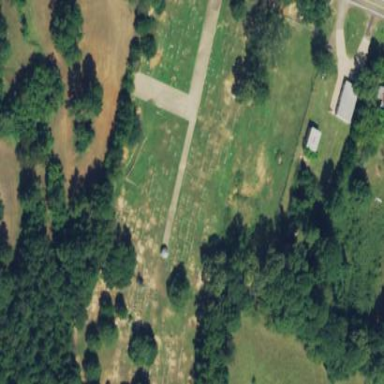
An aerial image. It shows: Graveyard area designated as cemetery.